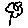
Label: flower